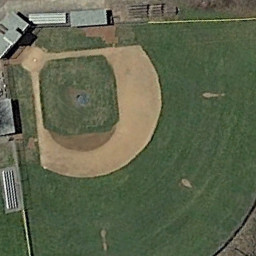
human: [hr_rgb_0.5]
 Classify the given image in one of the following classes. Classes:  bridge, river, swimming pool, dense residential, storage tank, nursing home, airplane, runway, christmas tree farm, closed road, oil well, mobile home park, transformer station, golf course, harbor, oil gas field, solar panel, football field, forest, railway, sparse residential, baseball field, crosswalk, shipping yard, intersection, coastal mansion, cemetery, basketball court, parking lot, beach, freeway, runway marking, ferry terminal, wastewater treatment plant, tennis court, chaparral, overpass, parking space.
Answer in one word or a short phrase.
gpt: baseball field